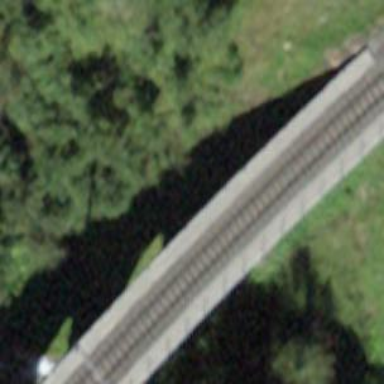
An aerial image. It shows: Narrow-gauge railway bridge with electrified contact line.